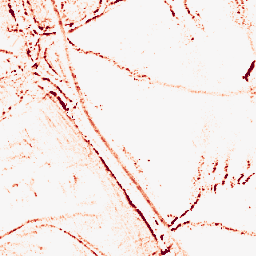
Category: morphological
Decomposition family: morphological_rect
Decomposition parameters: operation: opening
width: 5
height: 5
Upsampling method: sinc_hamming
Upsampling parameters: scale: 2
kernel_size: 4
Upsampling scale: 2